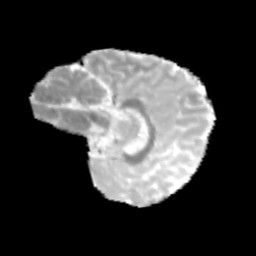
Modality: MD
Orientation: sagittal
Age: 10
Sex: male
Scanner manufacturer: siemens
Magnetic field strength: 3 T
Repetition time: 3.8 s
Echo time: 0.07 s